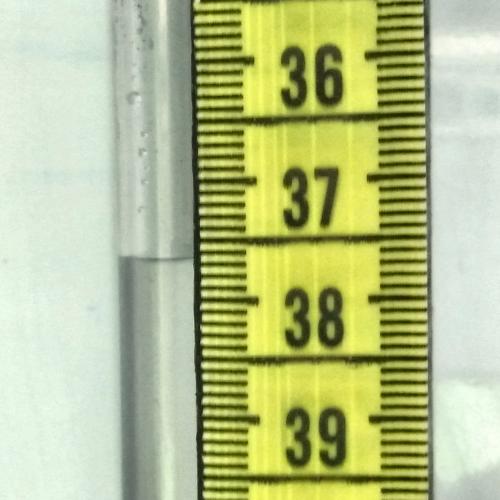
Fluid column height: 37.6 cm